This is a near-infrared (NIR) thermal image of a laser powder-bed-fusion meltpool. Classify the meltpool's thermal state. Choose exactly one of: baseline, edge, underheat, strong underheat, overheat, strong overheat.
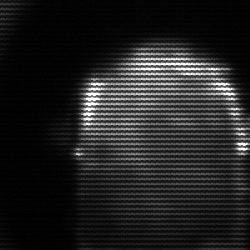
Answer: baseline